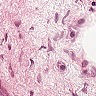
Metastatic tissue present: no